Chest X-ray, AP view. Patient: 52 years old, sex M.
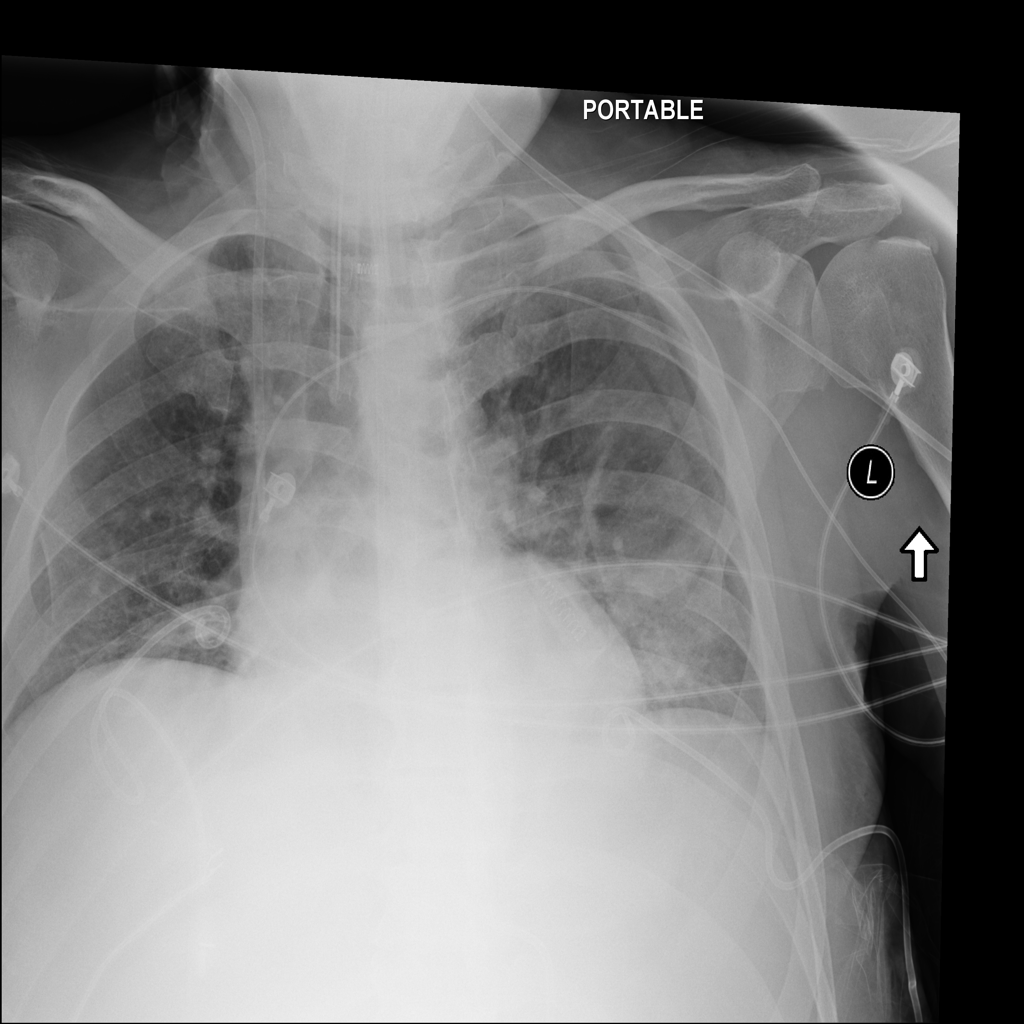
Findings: Infiltration